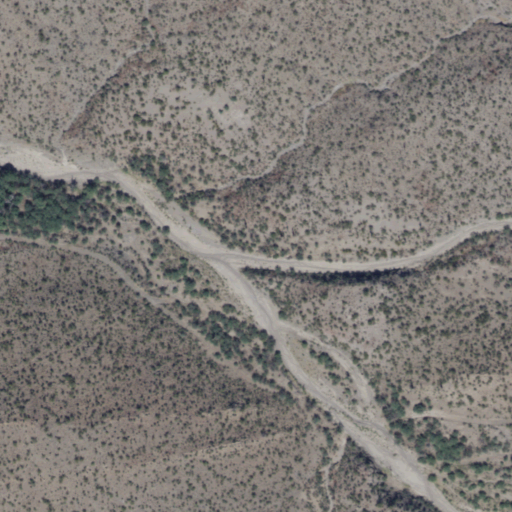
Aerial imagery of valley in Arizona named Haas Canyon containing only shrub